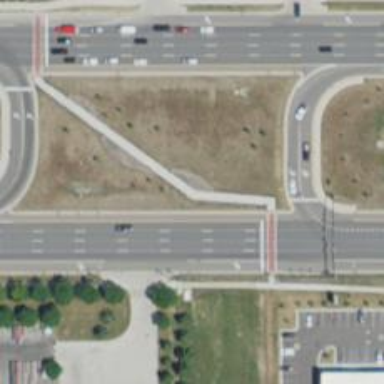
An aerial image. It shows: Footway that serves as traffic island.